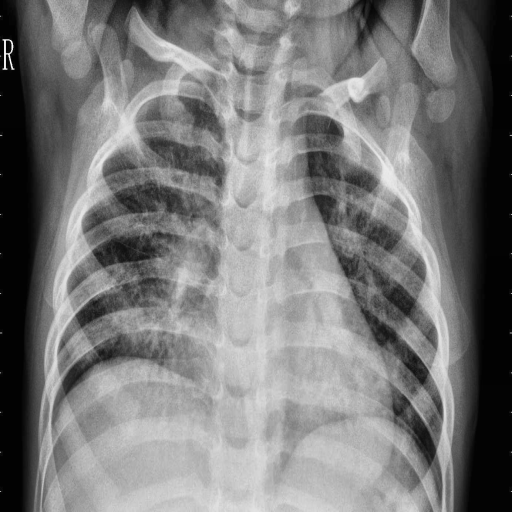
Finding: PNEUMONIA